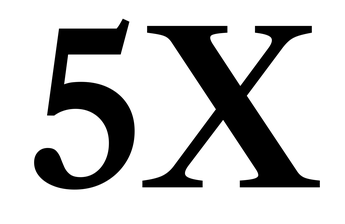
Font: LibreCaslonText_SemiBold